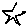
Label: star